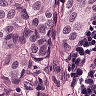
Metastatic tissue present: yes